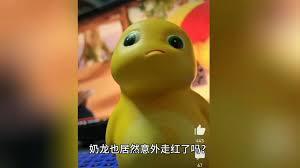
Label: nailong